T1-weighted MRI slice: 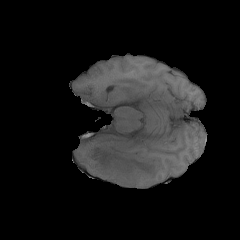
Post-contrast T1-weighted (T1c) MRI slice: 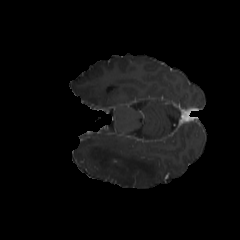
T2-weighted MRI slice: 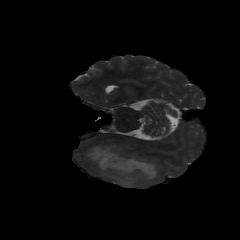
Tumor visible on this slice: yes